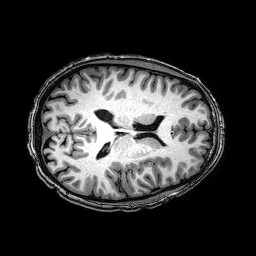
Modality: T1w
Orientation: axial